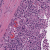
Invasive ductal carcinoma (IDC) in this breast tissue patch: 1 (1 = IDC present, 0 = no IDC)